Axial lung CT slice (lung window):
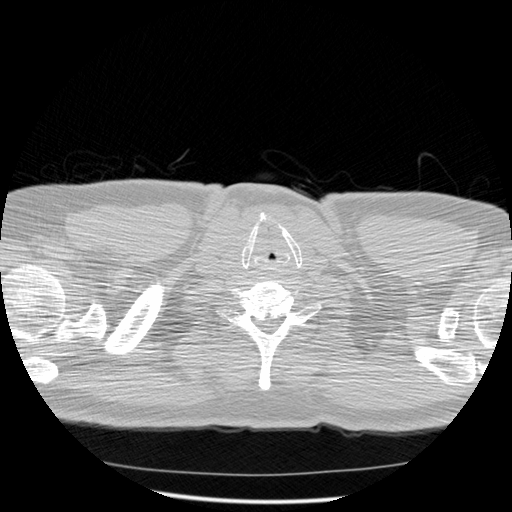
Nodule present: no